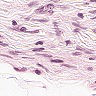
Metastatic tissue present: no